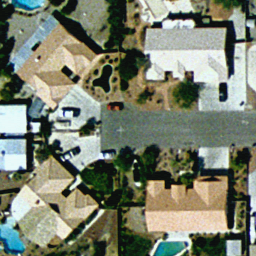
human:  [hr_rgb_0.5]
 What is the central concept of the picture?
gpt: medium residential